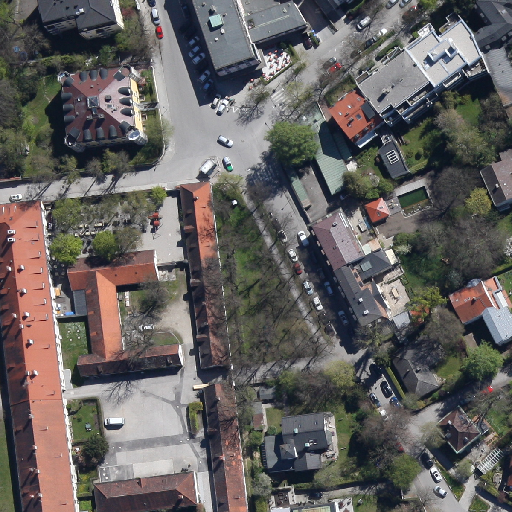
Referring expression: vehicle in the parking area